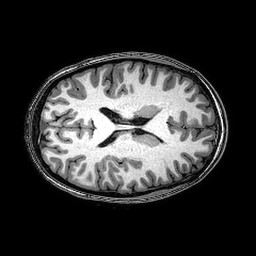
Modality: T1w
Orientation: axial
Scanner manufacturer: philips
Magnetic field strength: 3 T
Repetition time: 0.00821 s
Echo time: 0.00376 s